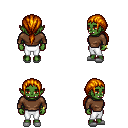
a pixel art fantasy rpg character, female body template, orc, green skin, brown long-sleeve shirt, white pants, dark blonde ponytail hairstyle, bracelets, white slippers, four views (front, back, left, right), 2x2 character sprite sheet, small pixel art, hard edges, no anti-aliasing